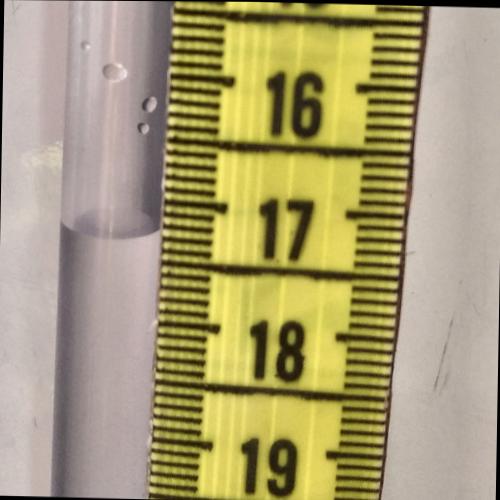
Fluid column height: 17.2 cm